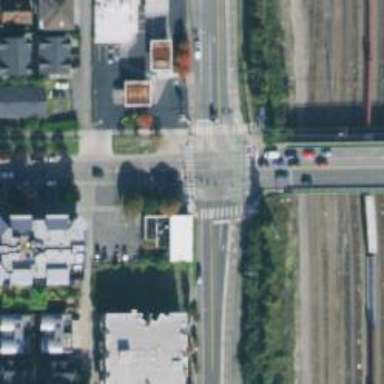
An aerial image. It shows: Marked crossing on cycleway road.